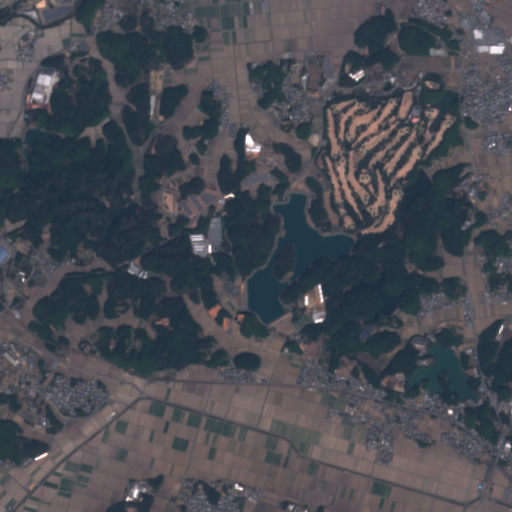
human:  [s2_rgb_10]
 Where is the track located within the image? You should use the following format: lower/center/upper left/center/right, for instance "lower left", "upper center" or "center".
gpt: There is no track in the image.